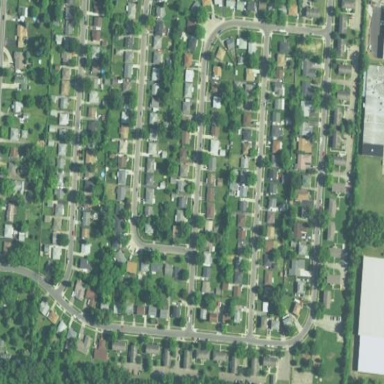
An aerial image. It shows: Neighborhood.